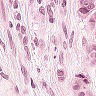
Metastatic tissue present: yes